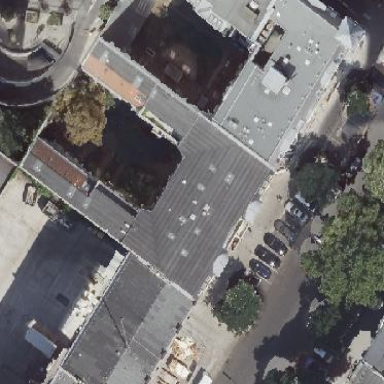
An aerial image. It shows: Street-side perpendicular parking available at this location.